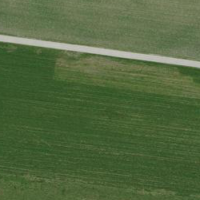
EUNIS habitat code: 52
Species observed at this site:
Dendrocopos major